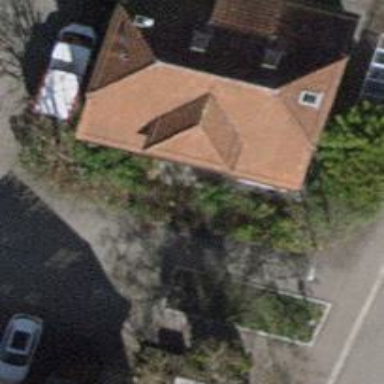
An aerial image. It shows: Half-hipped roof shape on the apartments building.